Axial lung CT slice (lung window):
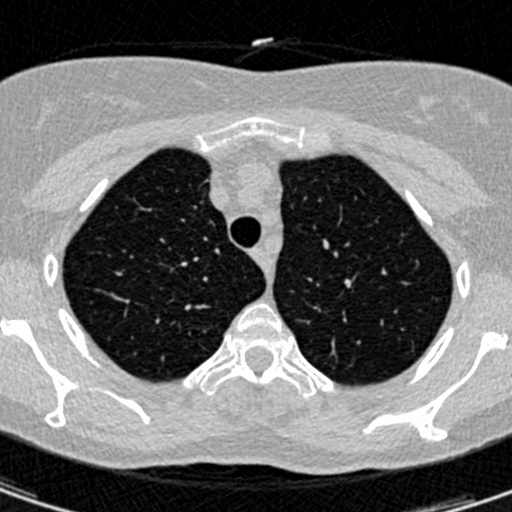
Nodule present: no